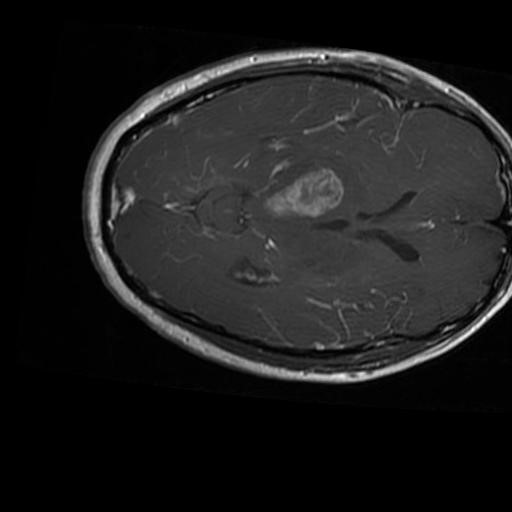
Label: brain_glioma